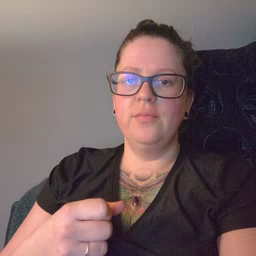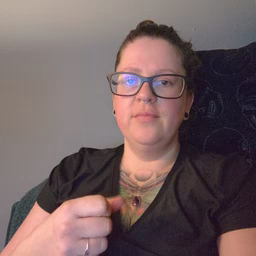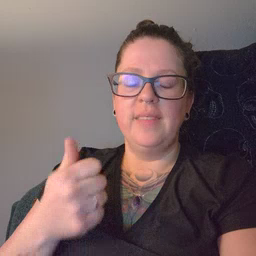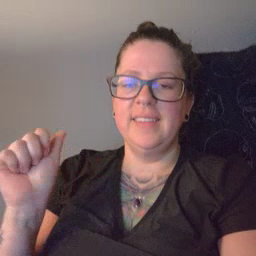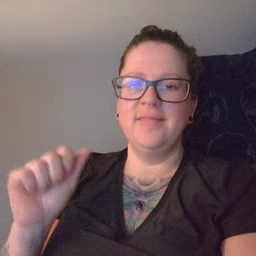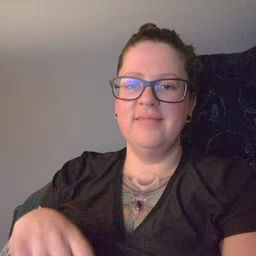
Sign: any